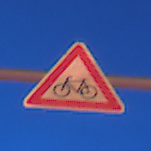
Verkehrszeichen: RadverkehrRechts
Umgebung: Outdoor, Urban
Tageszeit: Night
Wetter: PartlyCloudy
Licht: Artificial
Jahreszeit: NotSpecified
Kontrast: HighContrast